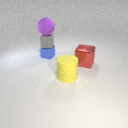
small blue metal cube below small gray rubber cube